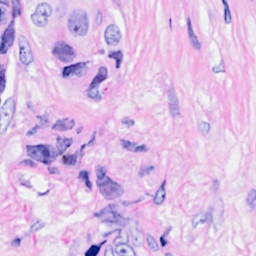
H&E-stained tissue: Breast